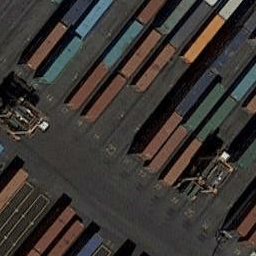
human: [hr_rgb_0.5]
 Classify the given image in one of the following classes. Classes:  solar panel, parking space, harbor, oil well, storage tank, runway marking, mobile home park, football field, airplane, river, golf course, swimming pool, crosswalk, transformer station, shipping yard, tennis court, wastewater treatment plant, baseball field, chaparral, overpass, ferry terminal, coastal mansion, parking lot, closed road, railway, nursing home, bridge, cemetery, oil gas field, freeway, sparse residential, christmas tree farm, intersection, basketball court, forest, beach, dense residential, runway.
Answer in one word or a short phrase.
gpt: shipping yard